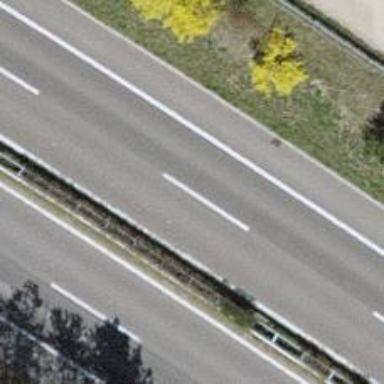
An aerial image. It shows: Motorway.